Question: I'm tying to make identical or very similar to yahoo newsfeed that is present on it's front page. I have put the image below

my website is java based, Spring and Jsf 2.0 and primefaces.
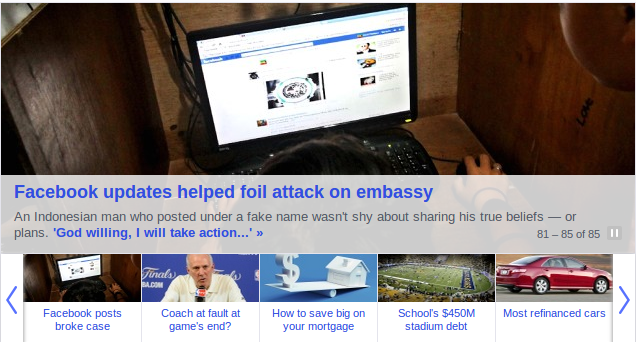
Answer: this has exactly what I was looking for.
<URL>